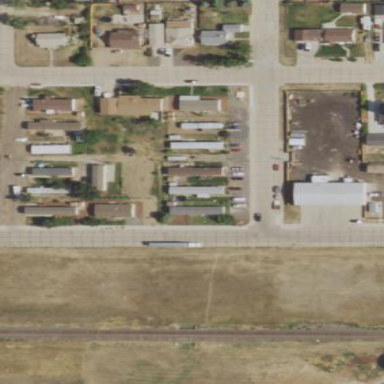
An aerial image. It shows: Residential area designated as trailer park.